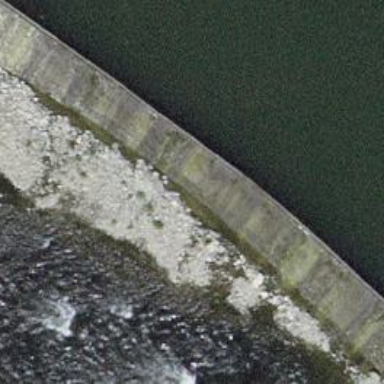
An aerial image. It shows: Weir along the waterway.